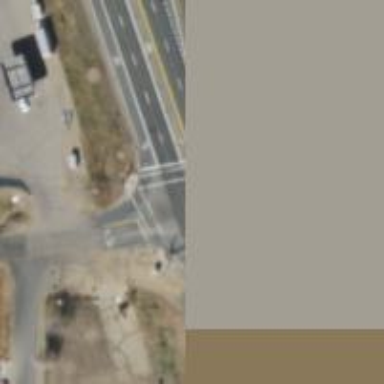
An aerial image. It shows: Marked road crossing.